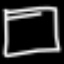
Label: square